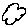
Label: cloud